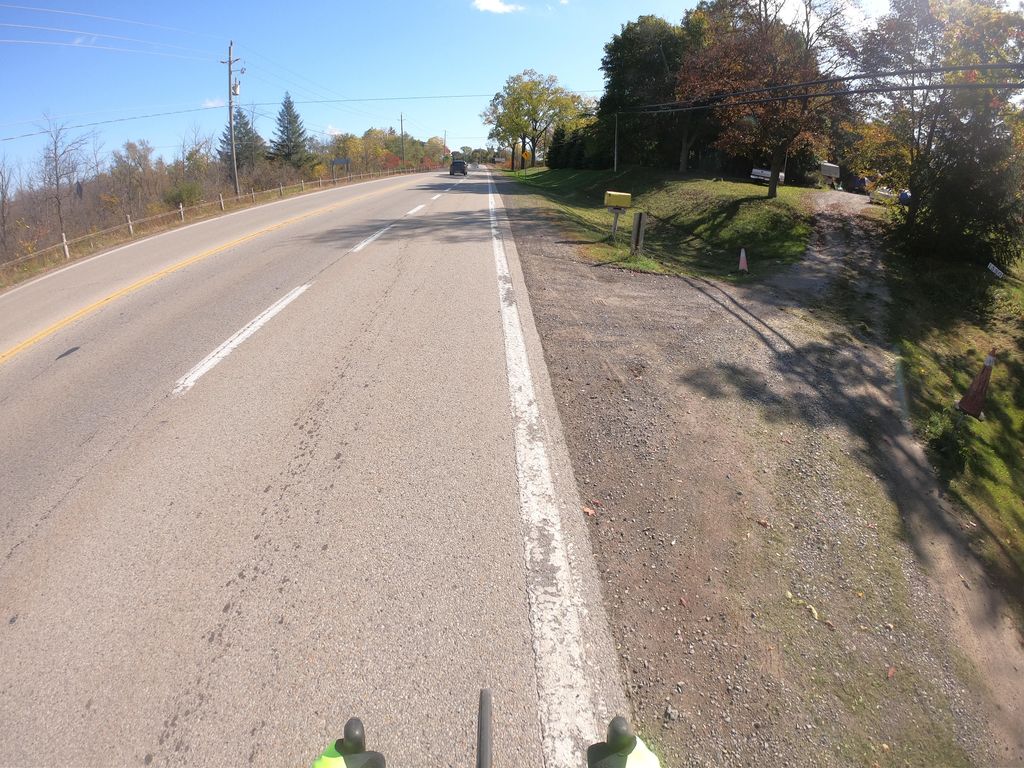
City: kitchener-waterloo